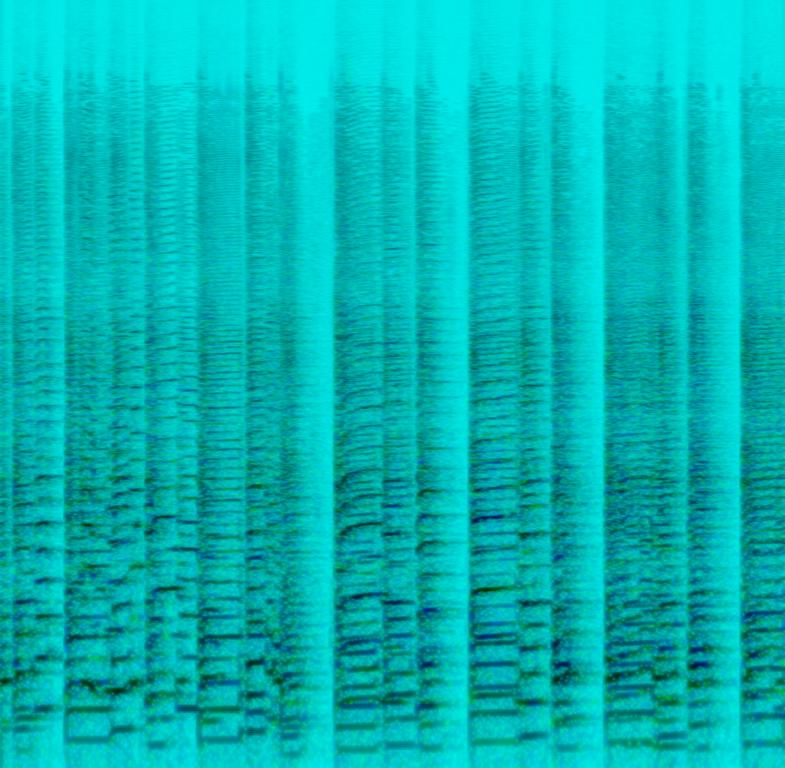
Here we have two saxophonists playing baritone saxophones. They play a jazzy bebop song that's groovy and light-hearted in its tone.